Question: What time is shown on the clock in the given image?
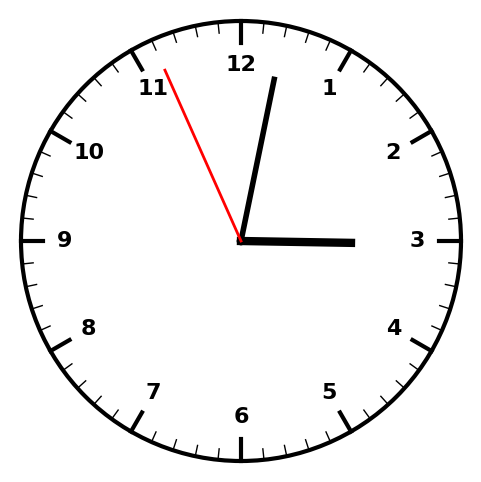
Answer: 03:01:56